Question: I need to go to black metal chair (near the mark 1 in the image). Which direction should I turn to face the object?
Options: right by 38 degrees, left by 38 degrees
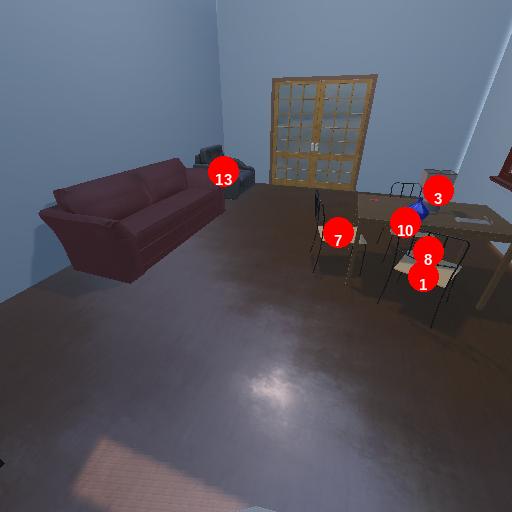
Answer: right by 38 degrees